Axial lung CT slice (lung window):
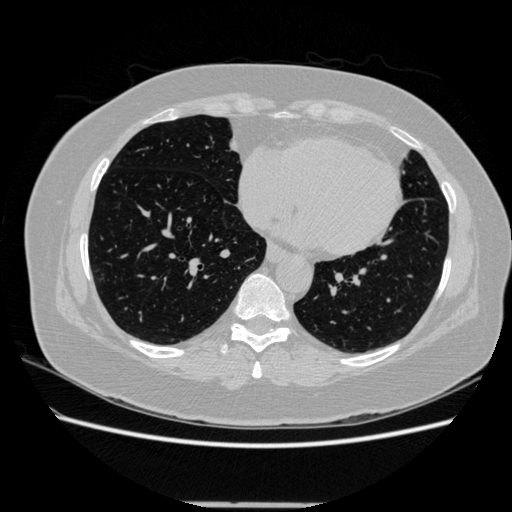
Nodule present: no